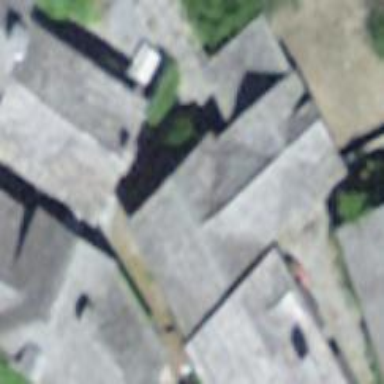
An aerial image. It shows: Building with grey gabled roof.